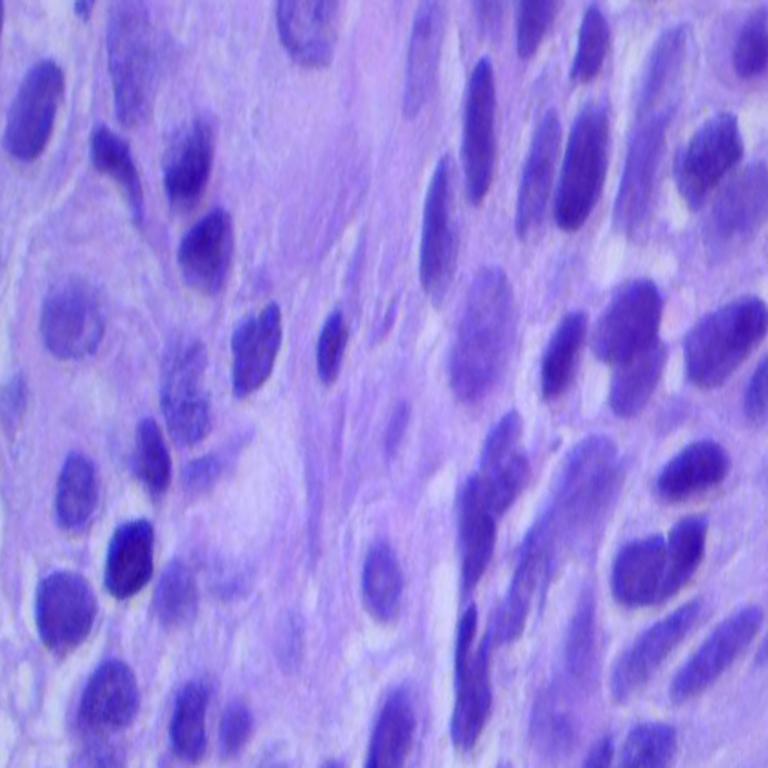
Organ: lung
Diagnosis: squamous carcinomas